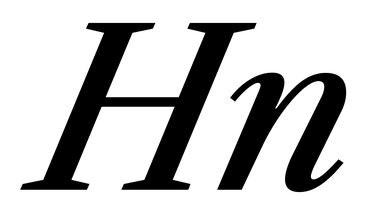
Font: LibreCaslonText-Italic_Medium_Italic